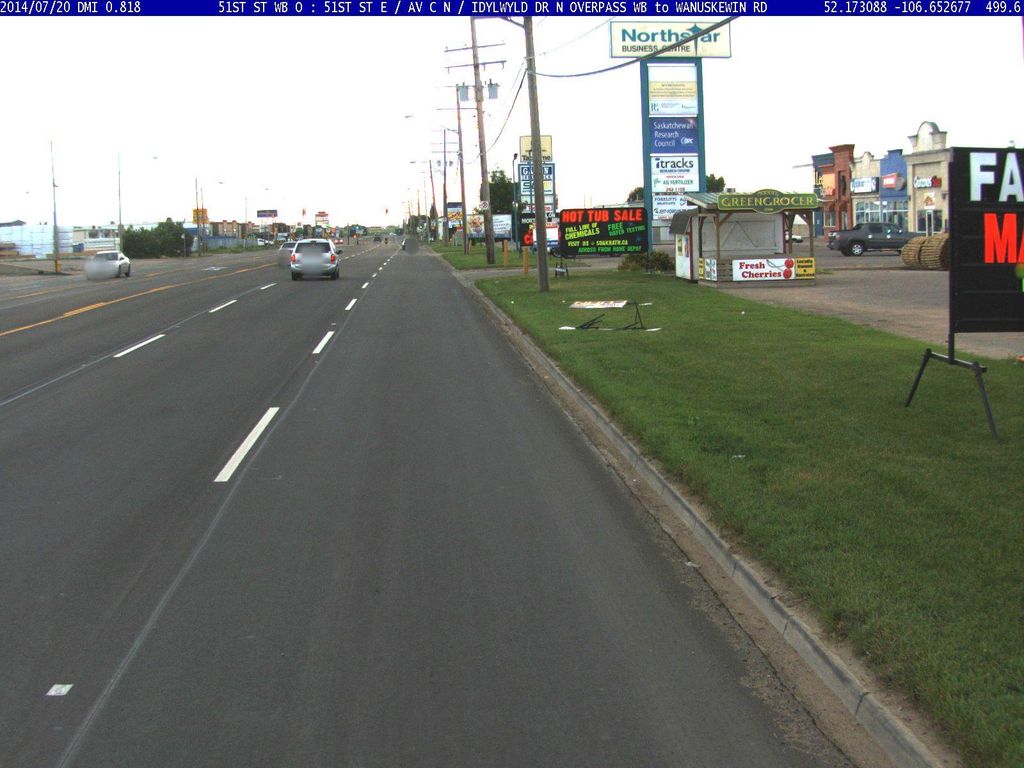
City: saskatoon